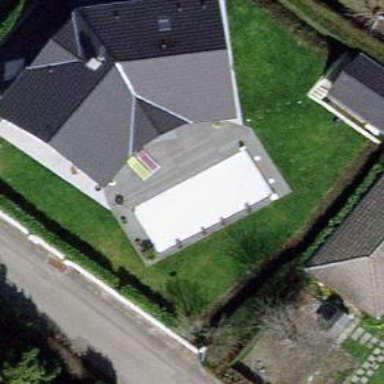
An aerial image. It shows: Swimming pool located in leisure land.